Aerial crown-view tile of a tropical tree (Barro Colorado Island, Panama), acquired 20241216:
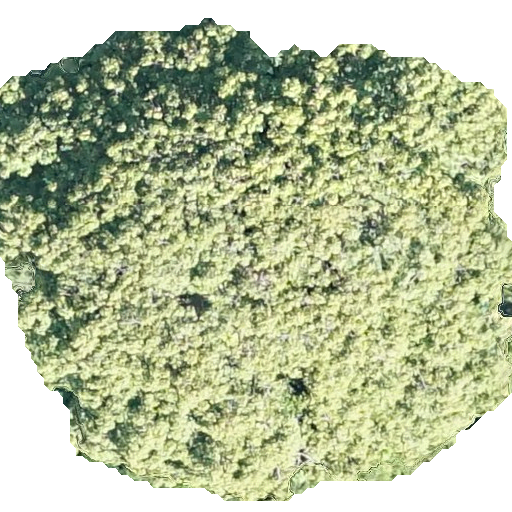
Species: Sterculia apetala
GBIF accepted scientific name: Sterculia apetala
Crown area: 297.483 m²